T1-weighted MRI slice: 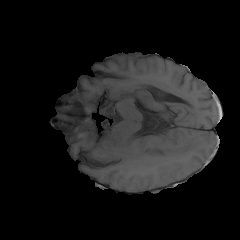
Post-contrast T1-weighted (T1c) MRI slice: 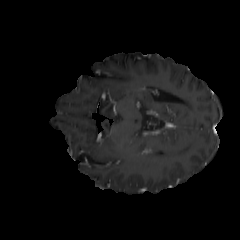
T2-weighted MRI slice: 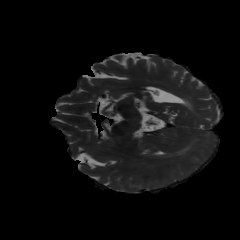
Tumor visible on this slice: yes